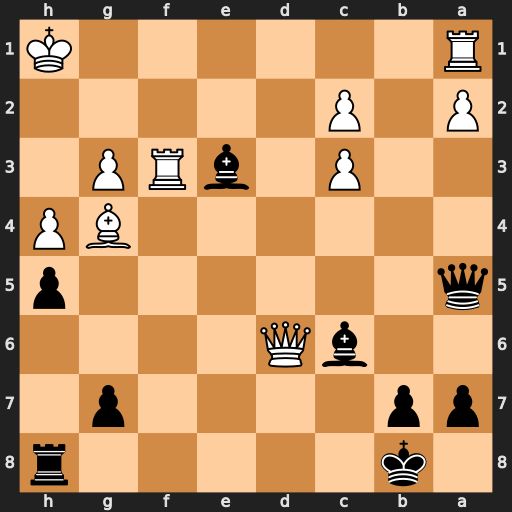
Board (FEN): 1k5r/pp4p1/2bQ4/q6p/6BP/2P1bRP1/P1P5/R6K
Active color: b
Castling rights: -
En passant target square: -
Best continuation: Ka8 Kh2 Bc5 Rf5 Bxd6 Rxa5 hxg4